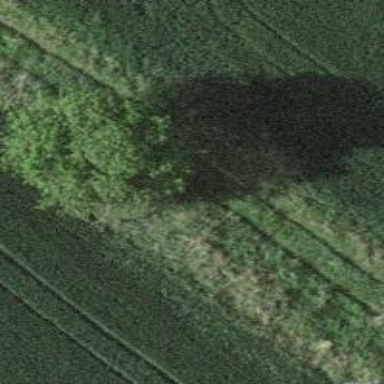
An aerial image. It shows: Deciduous tree with broadleaved leaves.